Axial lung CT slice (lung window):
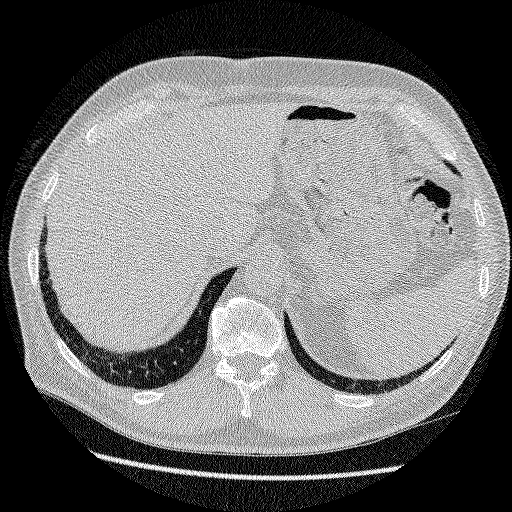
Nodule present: no